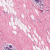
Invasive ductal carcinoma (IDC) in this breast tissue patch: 0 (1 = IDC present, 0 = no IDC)